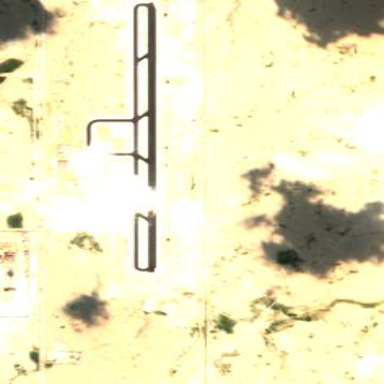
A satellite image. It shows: Military airfield located within larger aerodrome area.